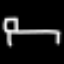
Label: bed